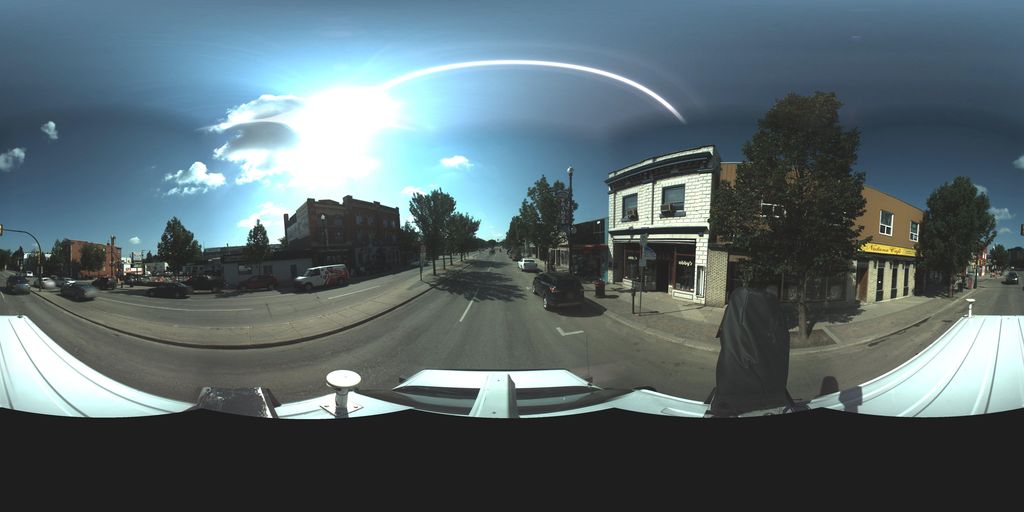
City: saskatoon